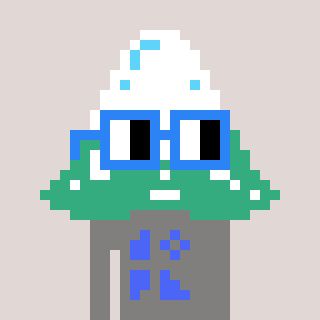
a pixel art character with square blue glasses, a snowy mountain-shaped head and a bluegrey-colored body on a warm background